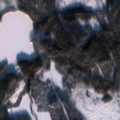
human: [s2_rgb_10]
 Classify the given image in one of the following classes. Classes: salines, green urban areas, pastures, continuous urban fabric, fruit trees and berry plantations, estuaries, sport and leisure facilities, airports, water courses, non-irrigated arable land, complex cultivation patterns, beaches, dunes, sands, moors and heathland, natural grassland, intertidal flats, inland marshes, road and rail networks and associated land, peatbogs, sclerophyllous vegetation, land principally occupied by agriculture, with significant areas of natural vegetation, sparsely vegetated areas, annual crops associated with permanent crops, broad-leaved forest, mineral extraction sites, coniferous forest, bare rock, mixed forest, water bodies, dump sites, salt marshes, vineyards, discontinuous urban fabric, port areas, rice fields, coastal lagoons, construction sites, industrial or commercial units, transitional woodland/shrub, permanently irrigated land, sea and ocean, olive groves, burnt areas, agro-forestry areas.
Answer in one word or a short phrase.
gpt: coniferous forest, transitional woodland/shrub